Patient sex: M
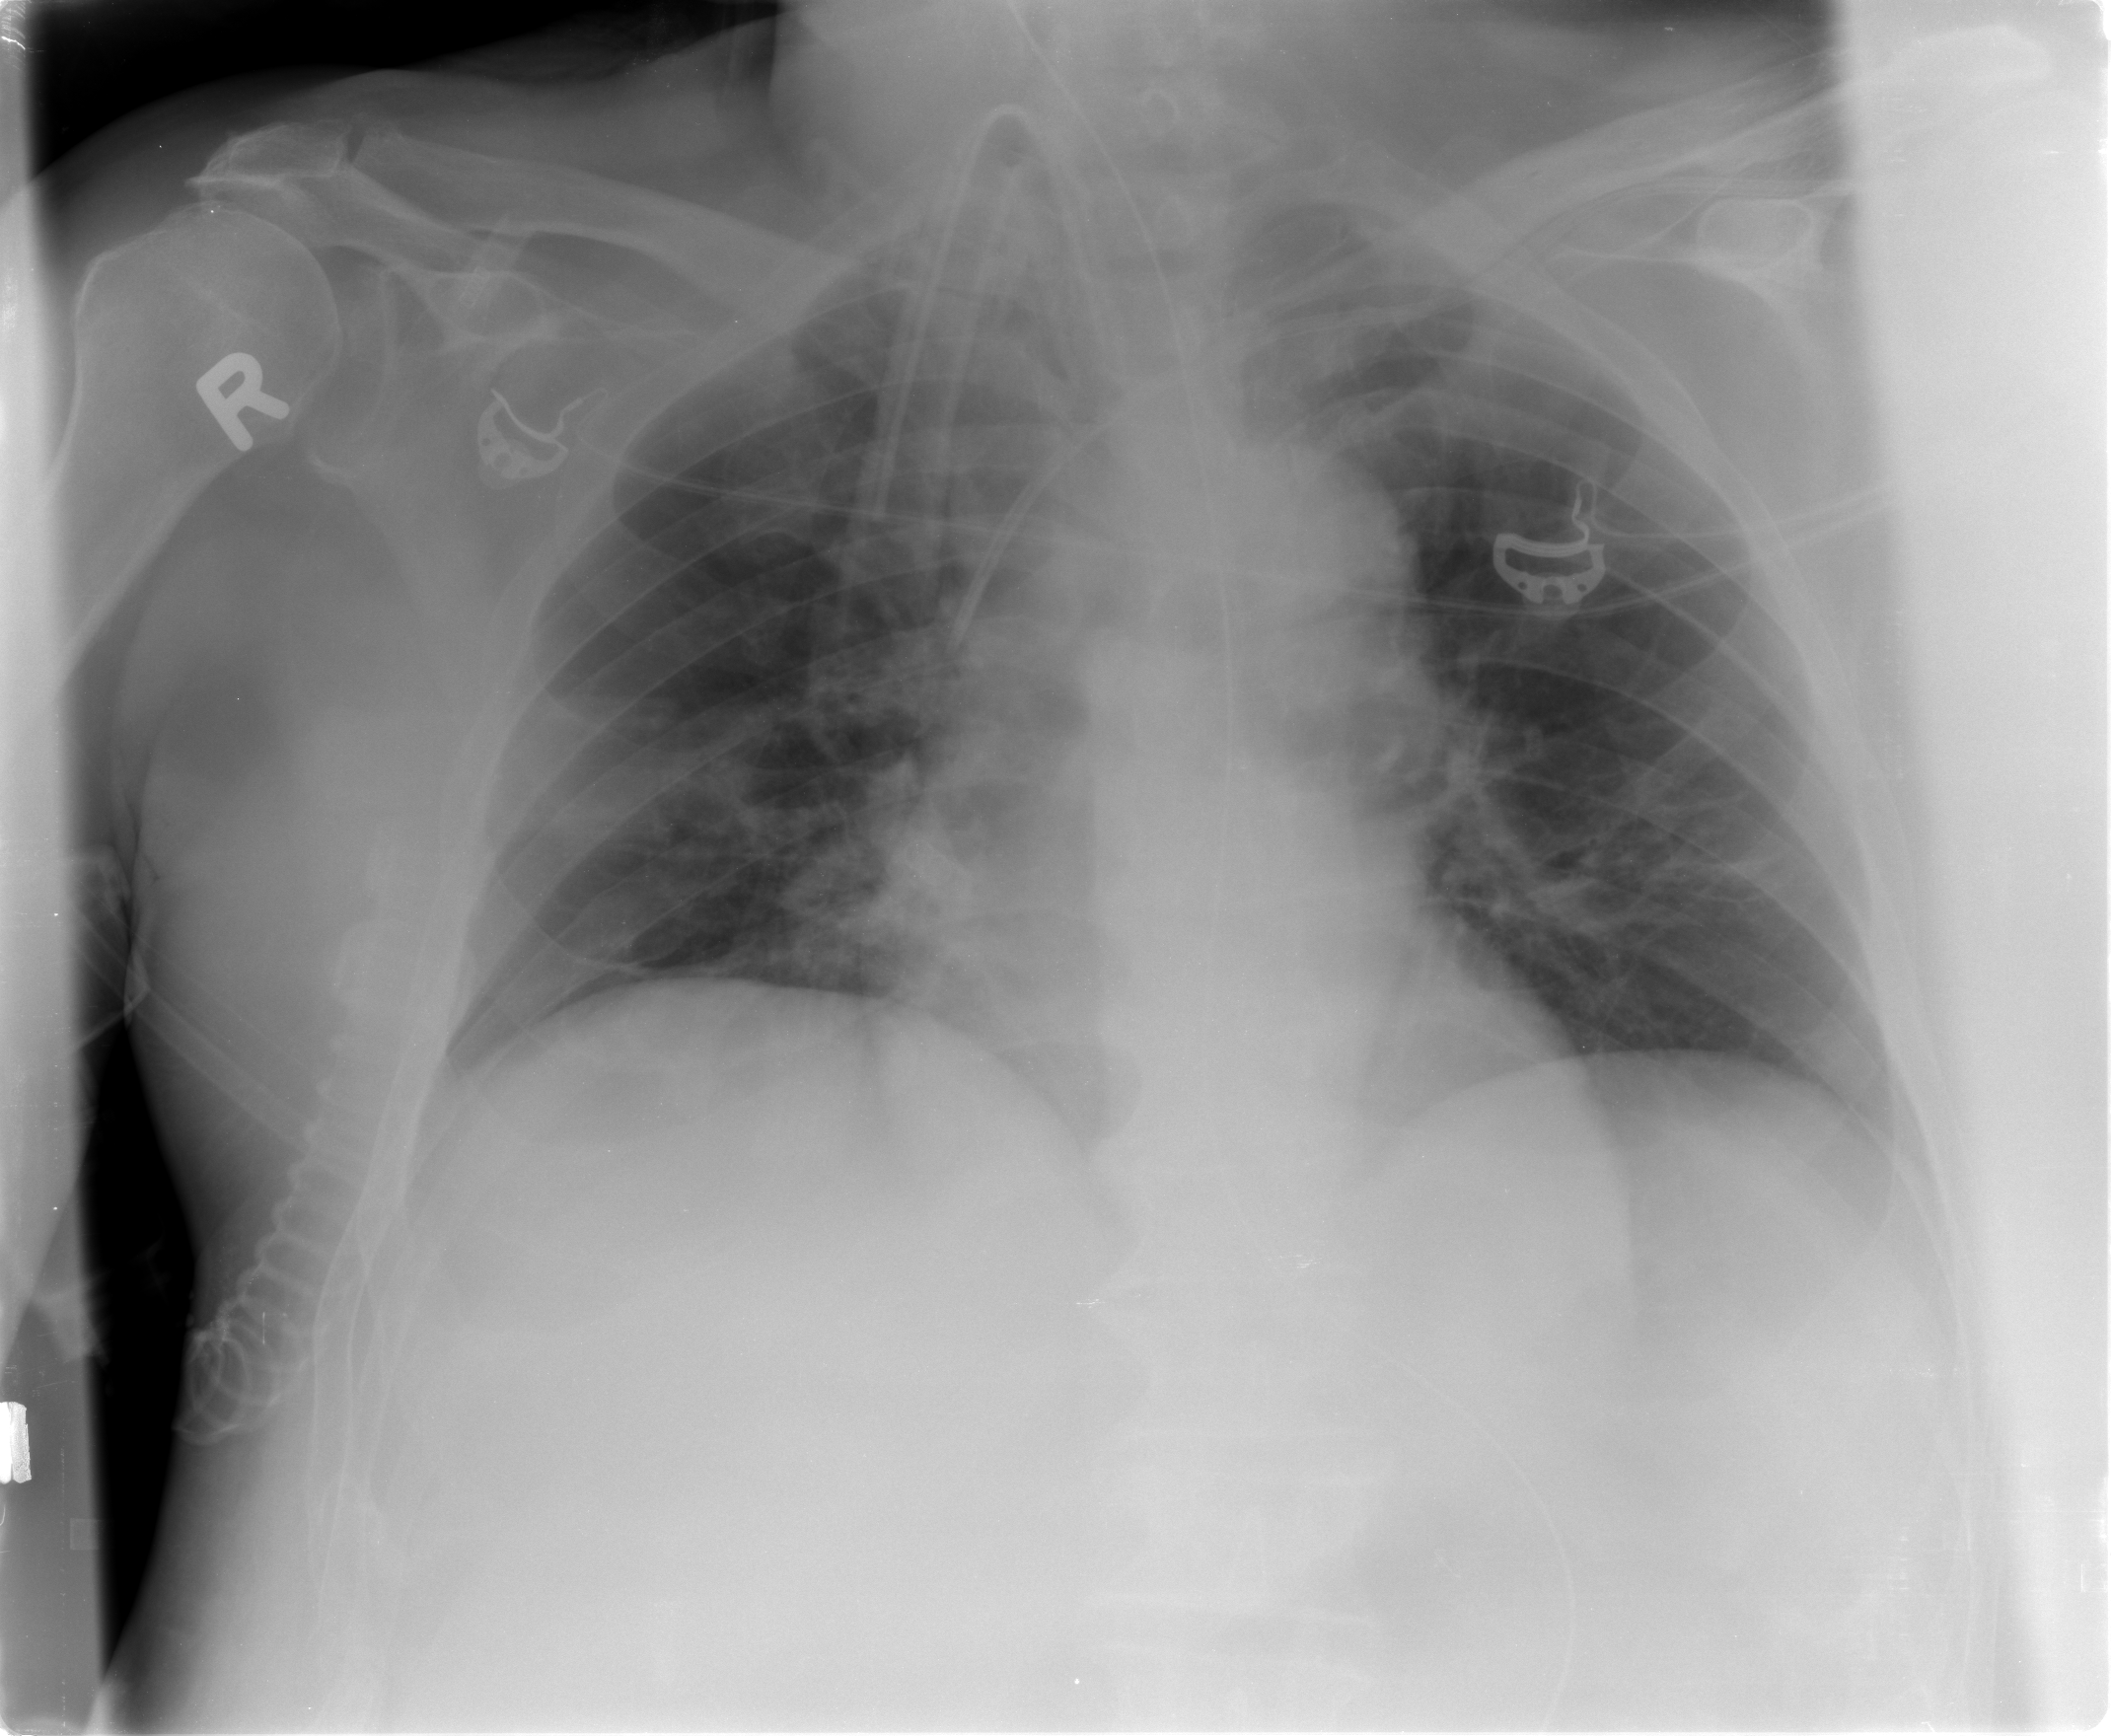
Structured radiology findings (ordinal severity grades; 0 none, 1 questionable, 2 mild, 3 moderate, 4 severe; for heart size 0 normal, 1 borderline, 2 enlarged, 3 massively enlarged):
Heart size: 2
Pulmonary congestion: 2
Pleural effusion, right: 1
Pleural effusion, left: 2
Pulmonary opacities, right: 2
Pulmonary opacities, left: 0
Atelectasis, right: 2
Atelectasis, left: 2